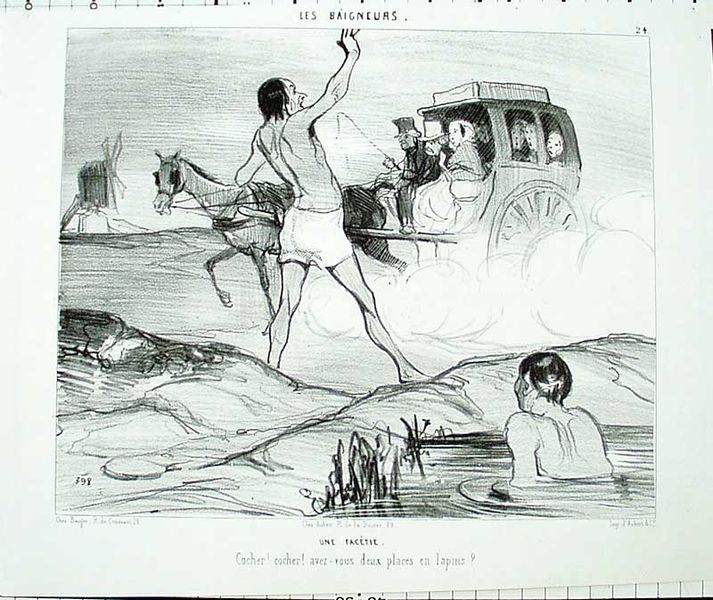
Titel: Une facétie (Les Baigneurs)
Künstler: Honoré Daumier
Standort: Karlsruhe
Institution: Staatliche Kunsthalle Karlsruhe
Schlagwörter: akt, felsen, hand, lendenschurz, mann, nackt, wasser, weiß, wolken, baden, badende, fluss, frauen, landschaft, menschen, sand, see, teich, ufer, damen, fenster, frankreich, frau, geste, grau, hut, hüte, köpfe, männer, paris, rücken, schwarz, skizze, straße, zeichnung, dame, gras, tuch, weg, wolke, herren, zylinder, hose, arm, diener, mensch, stehen, steine, herr, holland, signatur, bach, gräser, horizont, hügel, mühle, nass, schilf, wind, windmühle, gewässer, boden, haare, familie, personen, blatt, pflanzen, kontrast, tal, voyeur, esel, kinder, pferd, pferde, reiter, räder, weiher, reiten, schnell, zügel, schrift, wellen, papier, gepäck, transport, berge, wüste, grafik, linien, amerika, kutsche, van gogh, französisch, rad, wagen, angst, könig, karikatur, dünn, steppe, striche, bad, waschen, algen, linie, kohle, schwimmen, groß, kater, druck, lithographie, schwarz weiss, schraffur, seite, halt, illustration, karrikatur, text, überfall, schrecken, staub, überschrift, kutscher, peitsche, bleistift, entwurf, ruf, maultier, bleistiftzeichnung, daumier, fahren, badetuch, schwul, sklave, tümpel, badehose, badender, picasso, unterhose, hilfe, schreien, reise, pfers, märchen, prinz, passagier, maulesel, räuber, studium, westen, unfertig, fahrer, gespann, postkutsche, reisende, haltend, schrei, reifen, scheuklappe, scheuklappen, geschwindigkeit, koffer, drohen, fuhrwerk, rufen, winken, schreck, schwimmer, pferdekutsche, fahrgäste, quelle, passagiere, warnung, kalender, geischt, binsen, indianer, gerte, kutsch, badeb, speiche, sonnenblumen, nakct, rasant, kutche, insassen, landshcaft, feine gesellschaft, neid, nicht fertig, kuitsche, windühle, don quichote, ängstlich, sthen, staubwolke, doré, stop, gay, western, bleisitft, die badenden, anhalten, transportmittel, anhalter, aufhalten, list, wassee, vorfall, t, se, famiie, banden, kutsche pferd, kphle, baigneurs, reisenden, badrn, gepüäck, rüpcken, stopp, les baigneurs, sotß, liniem, sklabe, der gestiefelte kater, bdende, badet, halbnackter, stopper, kutsche see